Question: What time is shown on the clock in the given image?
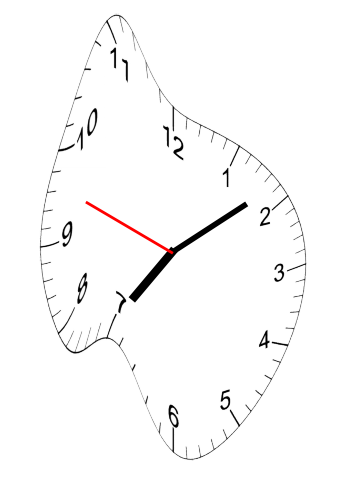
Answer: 07:08:48